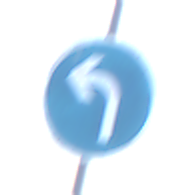
Verkehrszeichen: VorgeschriebeneFahrtrichtungLinks
Umgebung: Outdoor, Nature
Tageszeit: SunriseSunset
Wetter: PartlyCloudy
Licht: Natural
Jahreszeit: NotSpecified
Kontrast: LowContrast